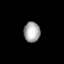
Tissue: lung
Cell type: Epithelial cells
Senescence score: 0.637
Nuclear area (px): 320
Mean DAPI intensity: 168.869